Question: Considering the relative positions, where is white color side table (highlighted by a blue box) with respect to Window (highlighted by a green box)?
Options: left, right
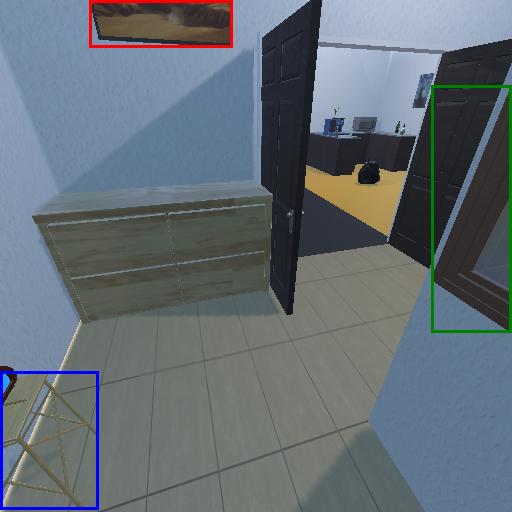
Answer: left